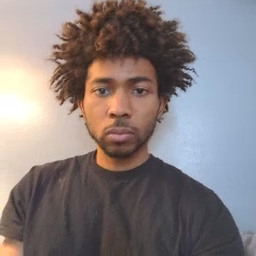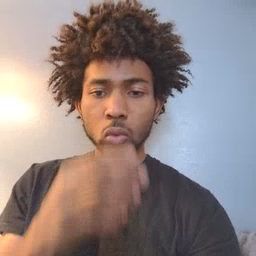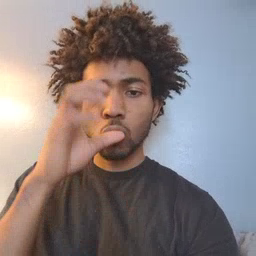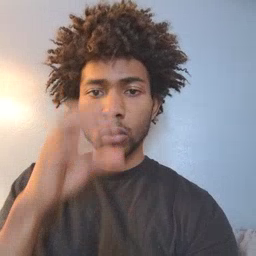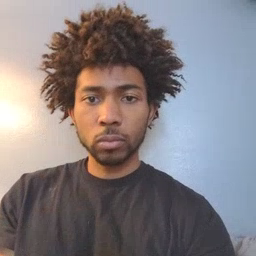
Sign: drink